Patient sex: F
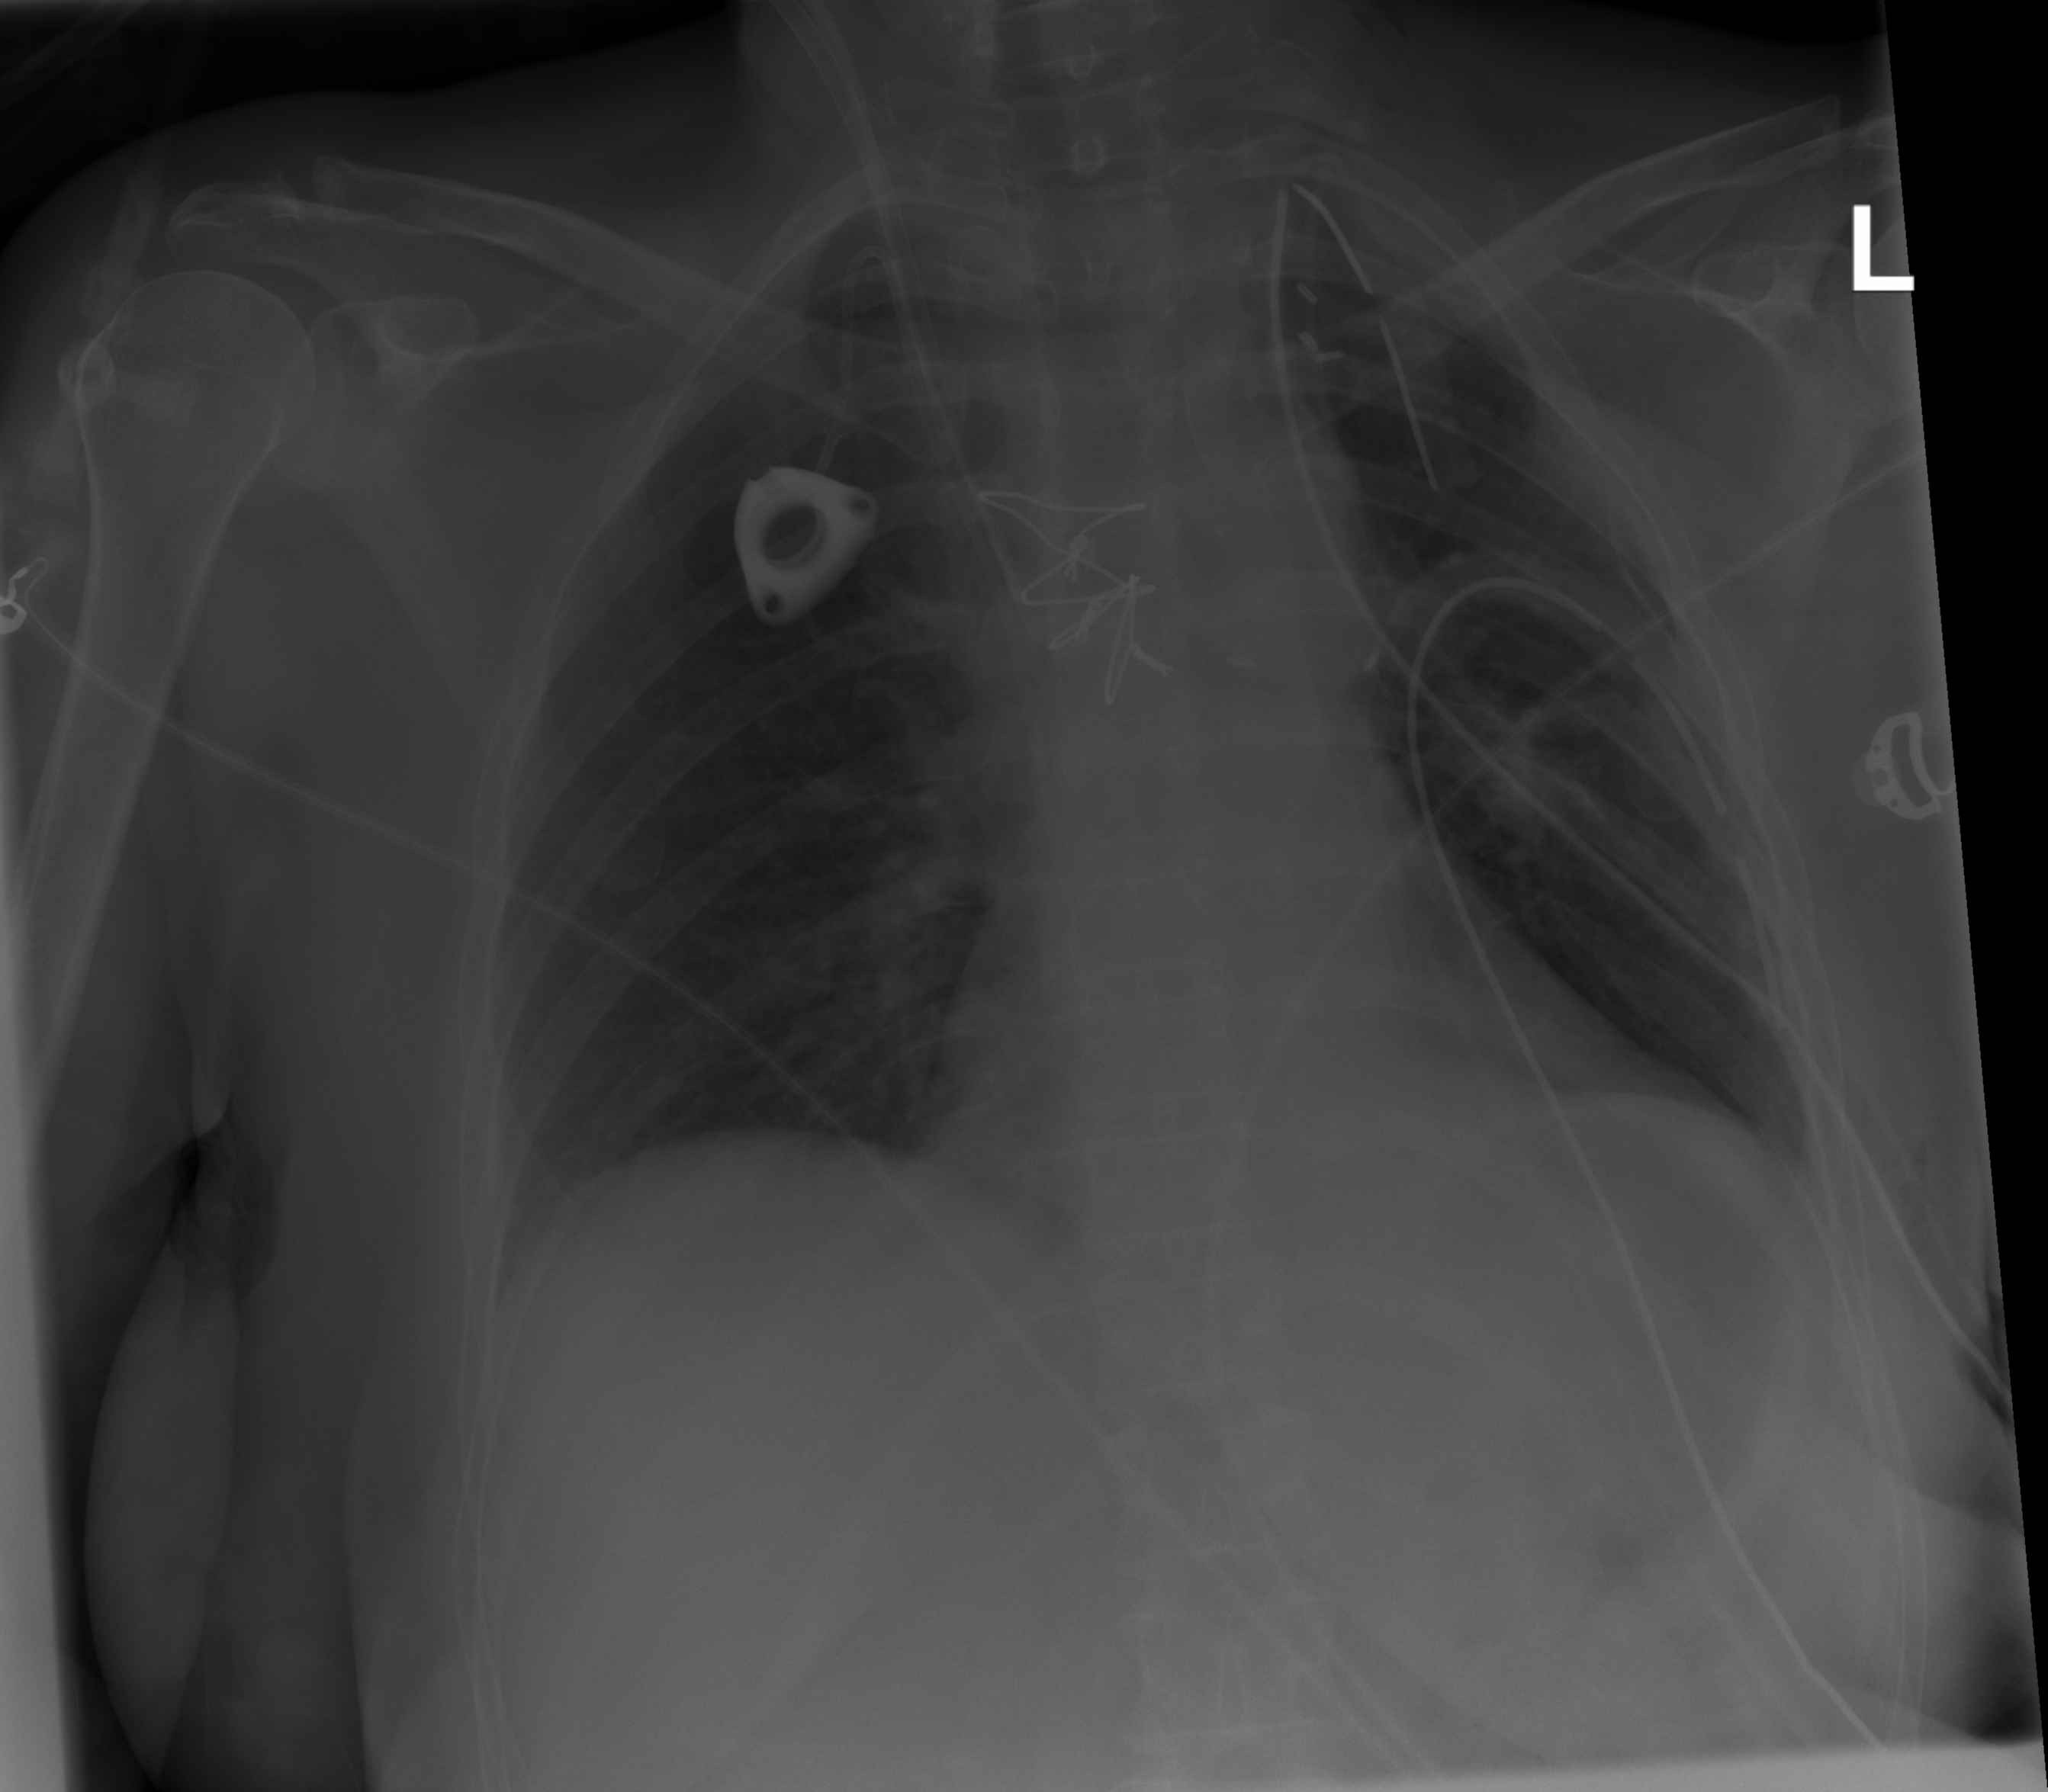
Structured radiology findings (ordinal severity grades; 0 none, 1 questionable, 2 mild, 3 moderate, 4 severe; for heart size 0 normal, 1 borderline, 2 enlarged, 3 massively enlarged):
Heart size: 0
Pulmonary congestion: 0
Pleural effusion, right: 0
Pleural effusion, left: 0
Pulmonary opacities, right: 0
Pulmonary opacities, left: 0
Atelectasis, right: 0
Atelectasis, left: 2